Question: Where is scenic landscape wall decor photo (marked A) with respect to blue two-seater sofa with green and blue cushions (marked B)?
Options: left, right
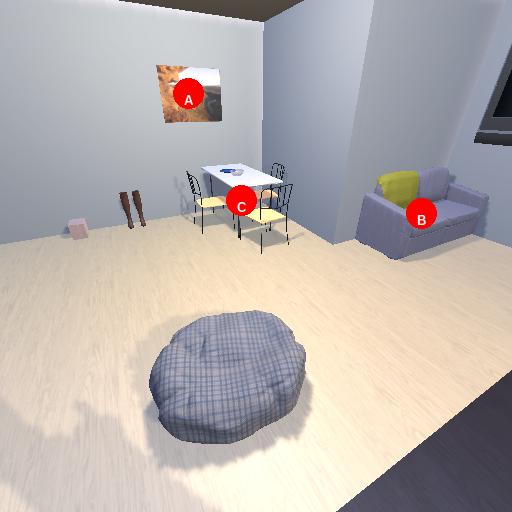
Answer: left